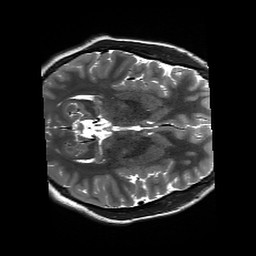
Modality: T2w
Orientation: axial
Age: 20
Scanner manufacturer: siemens
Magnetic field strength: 3 T
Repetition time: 13.52 s
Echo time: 0.088 s